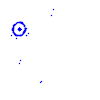
Particle: kaon